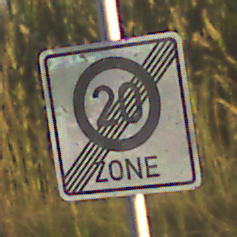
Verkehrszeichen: EndeZone20
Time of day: SunriseSunset
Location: Outdoor (RoadRail)
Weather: Clear
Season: NotSpecified
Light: Natural